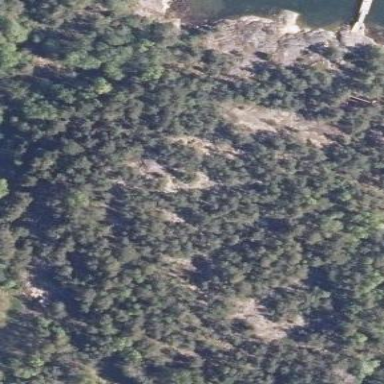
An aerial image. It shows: Landscape of bare rock.